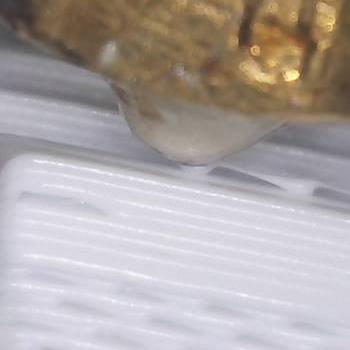
Flow rate: 37%